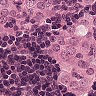
Metastatic tissue present: yes